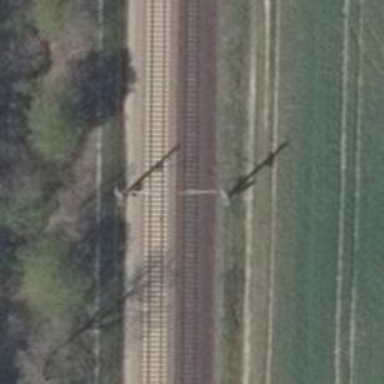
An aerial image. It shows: Milestone along the railway track with catenary mast.